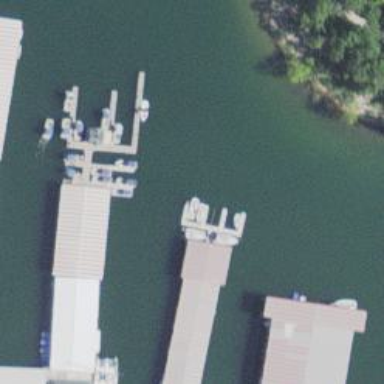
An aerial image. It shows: Man-made pier.